Interaction volume radius: 5 \u00c5
Interaction volume height: 25 \u00c5
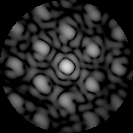
Disorder parameter: 0.4589